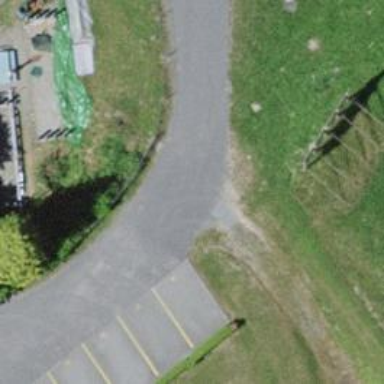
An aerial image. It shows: Unpaved path.